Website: slack
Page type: payment
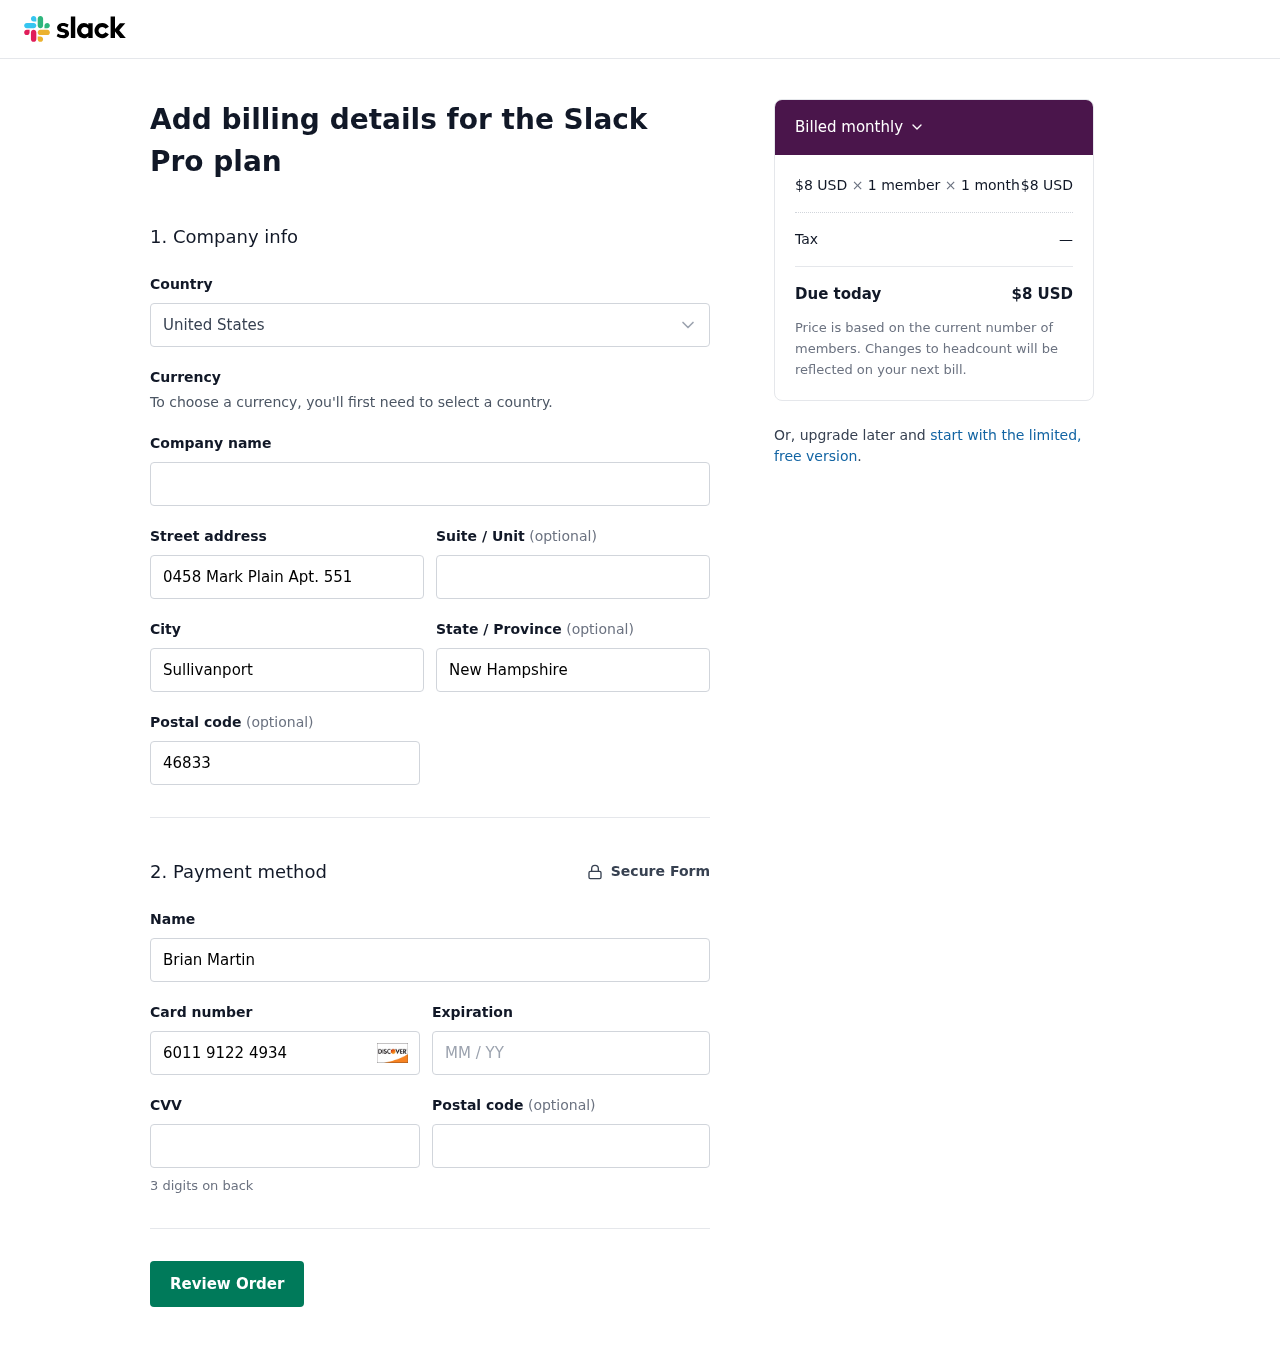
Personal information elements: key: PII_COUNTRY
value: United States
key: PII_STREET
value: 0458 Mark Plain Apt. 551
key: PII_CITY
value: Sullivanport
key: PII_STATE
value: New Hampshire
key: PII_POSTCODE
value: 46833
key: PII_FULLNAME
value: Brian Martin
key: PII_CARD_NUMBER
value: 6011 9122 4934 2635
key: PII_CARD_EXPIRY
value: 04/28
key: PII_CARD_CVV
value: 666
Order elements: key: ORDER_PRICE_PER_MEMBER
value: $8 USD
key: ORDER_NUM_MEMBERS
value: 1 member
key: ORDER_NUM_MONTHS
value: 1 month
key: ORDER_SUBTOTAL
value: $8 USD
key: ORDER_TAX
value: —
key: ORDER_TOTAL
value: $8 USD